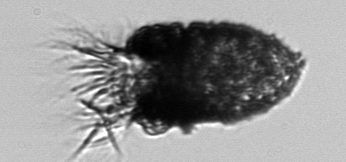
Label: Stenosemella_pacifica